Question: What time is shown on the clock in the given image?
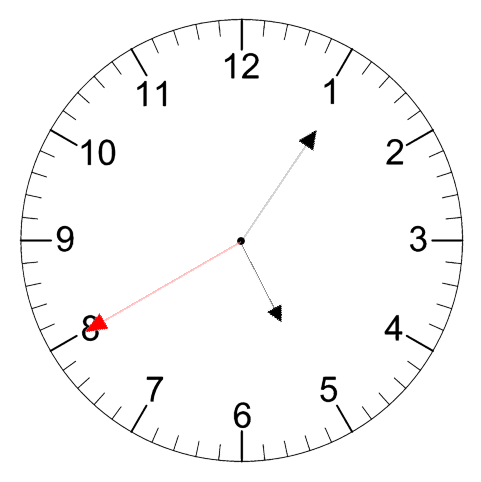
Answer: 05:05:40